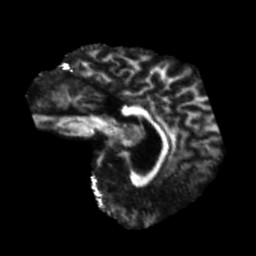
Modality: FA
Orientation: sagittal
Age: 45
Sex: male
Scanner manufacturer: siemens
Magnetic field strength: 3 T
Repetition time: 5.47 s
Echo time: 0.0854 s